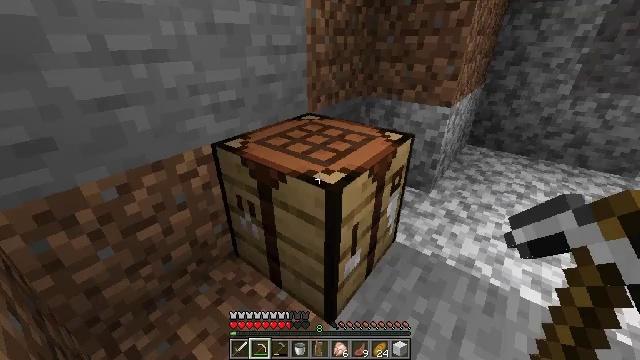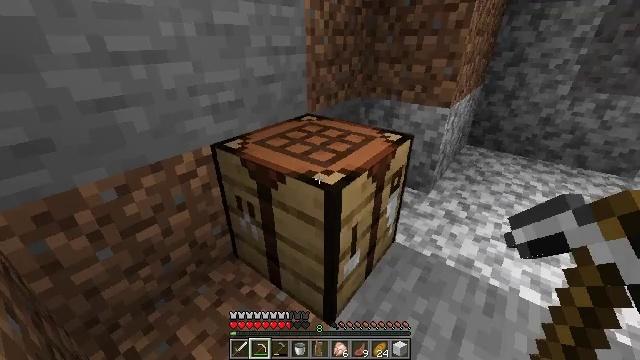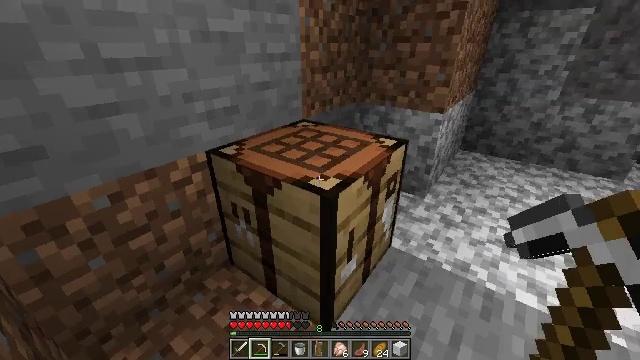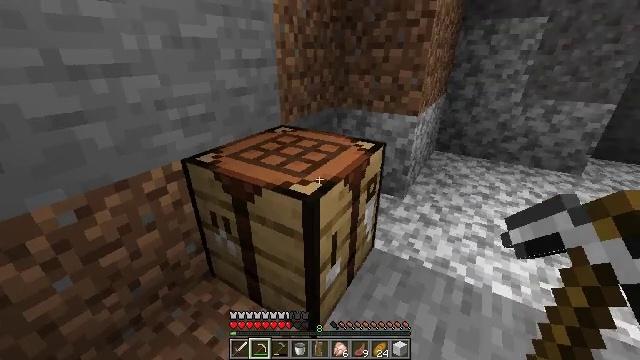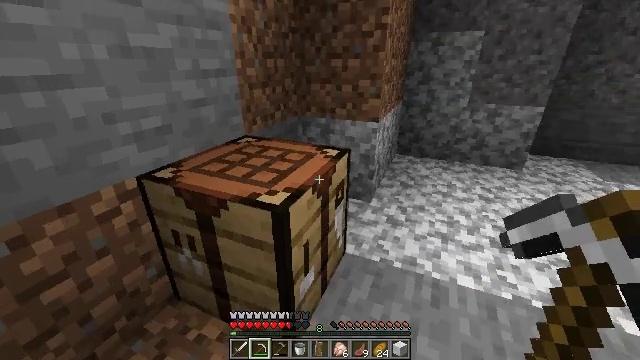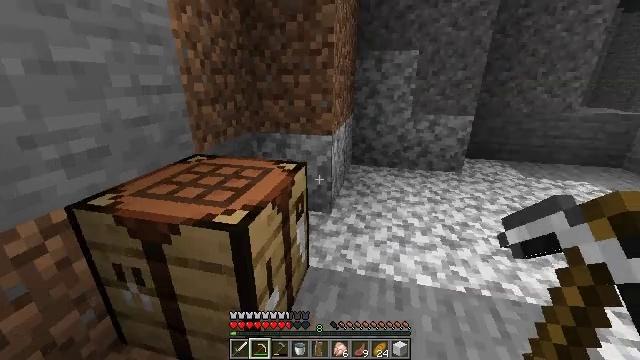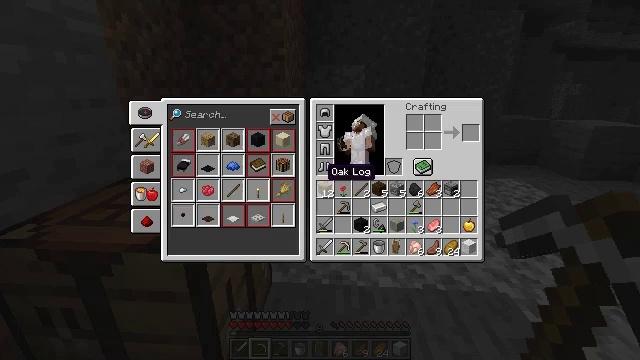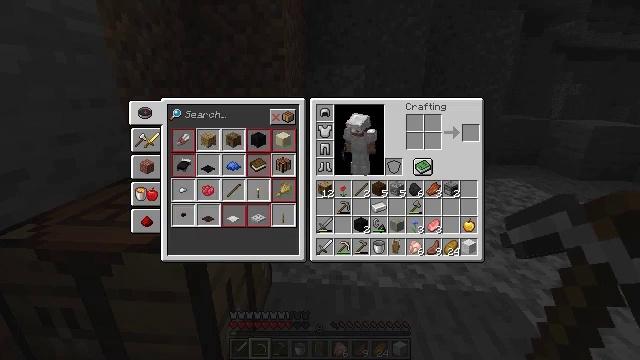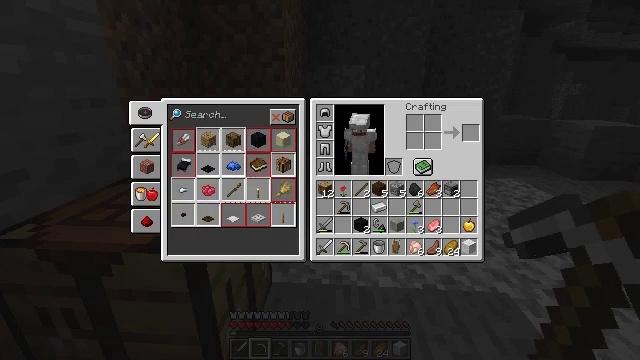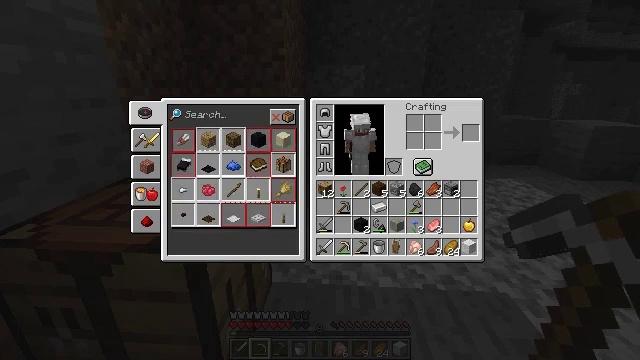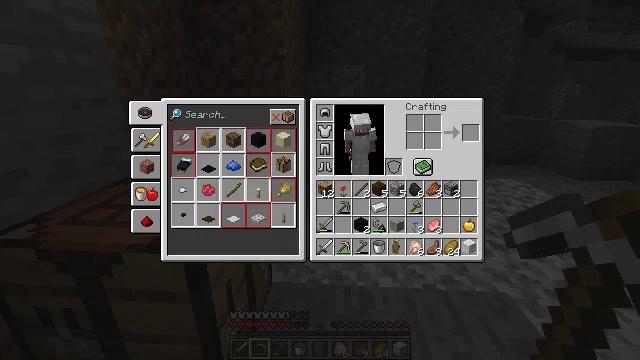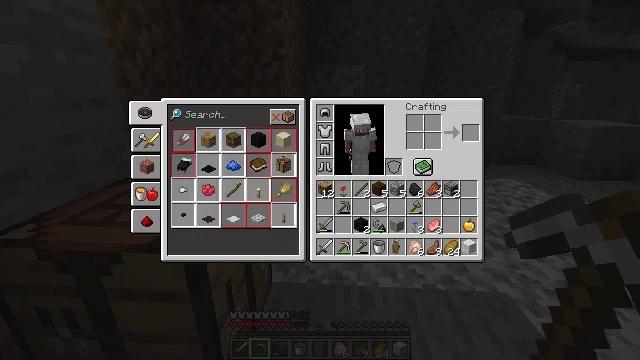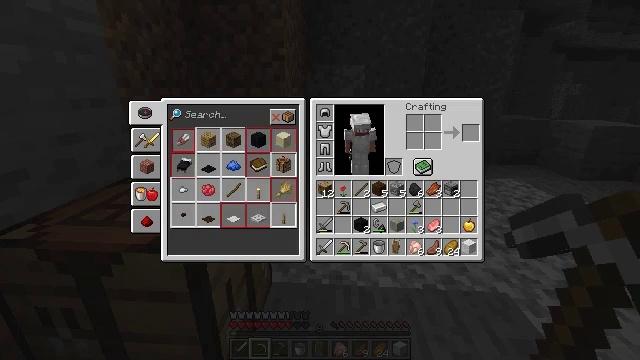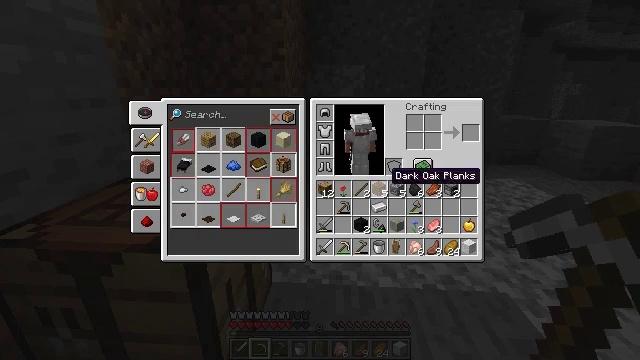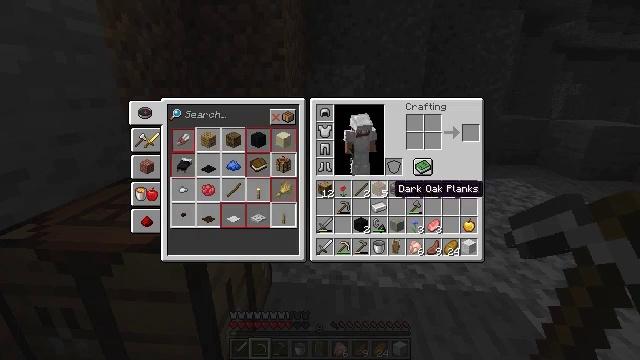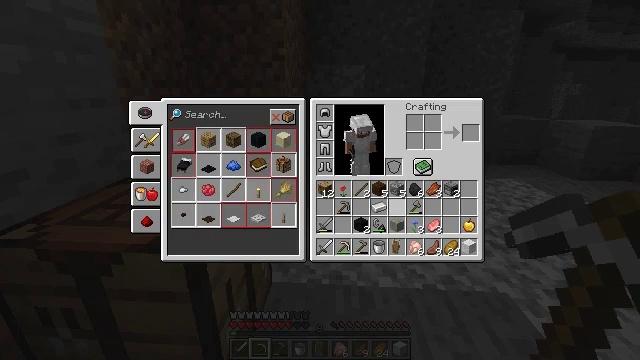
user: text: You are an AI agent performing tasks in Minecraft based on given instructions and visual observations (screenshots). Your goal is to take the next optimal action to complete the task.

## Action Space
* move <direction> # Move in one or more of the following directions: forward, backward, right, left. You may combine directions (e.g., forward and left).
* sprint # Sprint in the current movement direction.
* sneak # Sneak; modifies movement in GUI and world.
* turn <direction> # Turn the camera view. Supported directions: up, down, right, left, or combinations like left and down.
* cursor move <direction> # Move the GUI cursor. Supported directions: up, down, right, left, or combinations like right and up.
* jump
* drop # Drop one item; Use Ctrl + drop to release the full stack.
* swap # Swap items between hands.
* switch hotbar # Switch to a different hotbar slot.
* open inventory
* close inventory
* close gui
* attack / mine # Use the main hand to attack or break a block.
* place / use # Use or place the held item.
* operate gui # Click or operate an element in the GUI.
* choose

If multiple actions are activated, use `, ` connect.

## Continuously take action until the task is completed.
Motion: motion action
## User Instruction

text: Put back the crafting table.
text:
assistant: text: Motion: close gui
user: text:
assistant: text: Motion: turn right and up
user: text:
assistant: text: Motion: turn right and up
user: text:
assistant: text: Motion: turn right and up
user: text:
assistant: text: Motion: turn right and up
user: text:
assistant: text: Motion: turn right and up, open inventory
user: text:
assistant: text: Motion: cursor move right, open inventory
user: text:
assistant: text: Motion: cursor move right, open inventory
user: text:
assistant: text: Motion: no_op
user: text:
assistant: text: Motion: no_op
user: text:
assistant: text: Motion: no_op
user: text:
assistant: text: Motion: no_op
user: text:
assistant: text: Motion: cursor move right and down
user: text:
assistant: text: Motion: sneak, cursor move down
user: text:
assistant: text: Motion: sneak, cursor move right and down
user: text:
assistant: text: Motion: sneak, cursor move down
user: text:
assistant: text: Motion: sneak, cursor move down
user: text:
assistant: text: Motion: sneak, cursor move down
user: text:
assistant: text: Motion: sneak
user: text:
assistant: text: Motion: sneak
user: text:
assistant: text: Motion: sneak
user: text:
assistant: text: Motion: sneak, operate gui
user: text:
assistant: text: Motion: sneak, operate gui
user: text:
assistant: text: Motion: sneak
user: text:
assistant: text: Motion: sneak
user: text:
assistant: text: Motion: sneak
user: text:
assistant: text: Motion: sneak
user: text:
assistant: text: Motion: sneak, operate gui
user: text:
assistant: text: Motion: sneak, operate gui
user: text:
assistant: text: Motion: sneak, operate gui